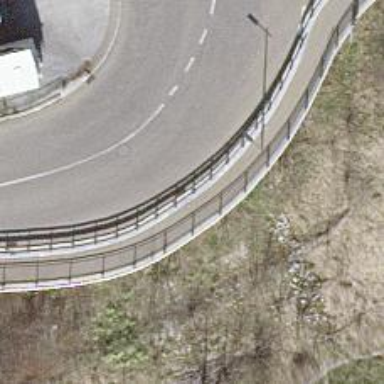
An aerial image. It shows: Guard rail as barrier.